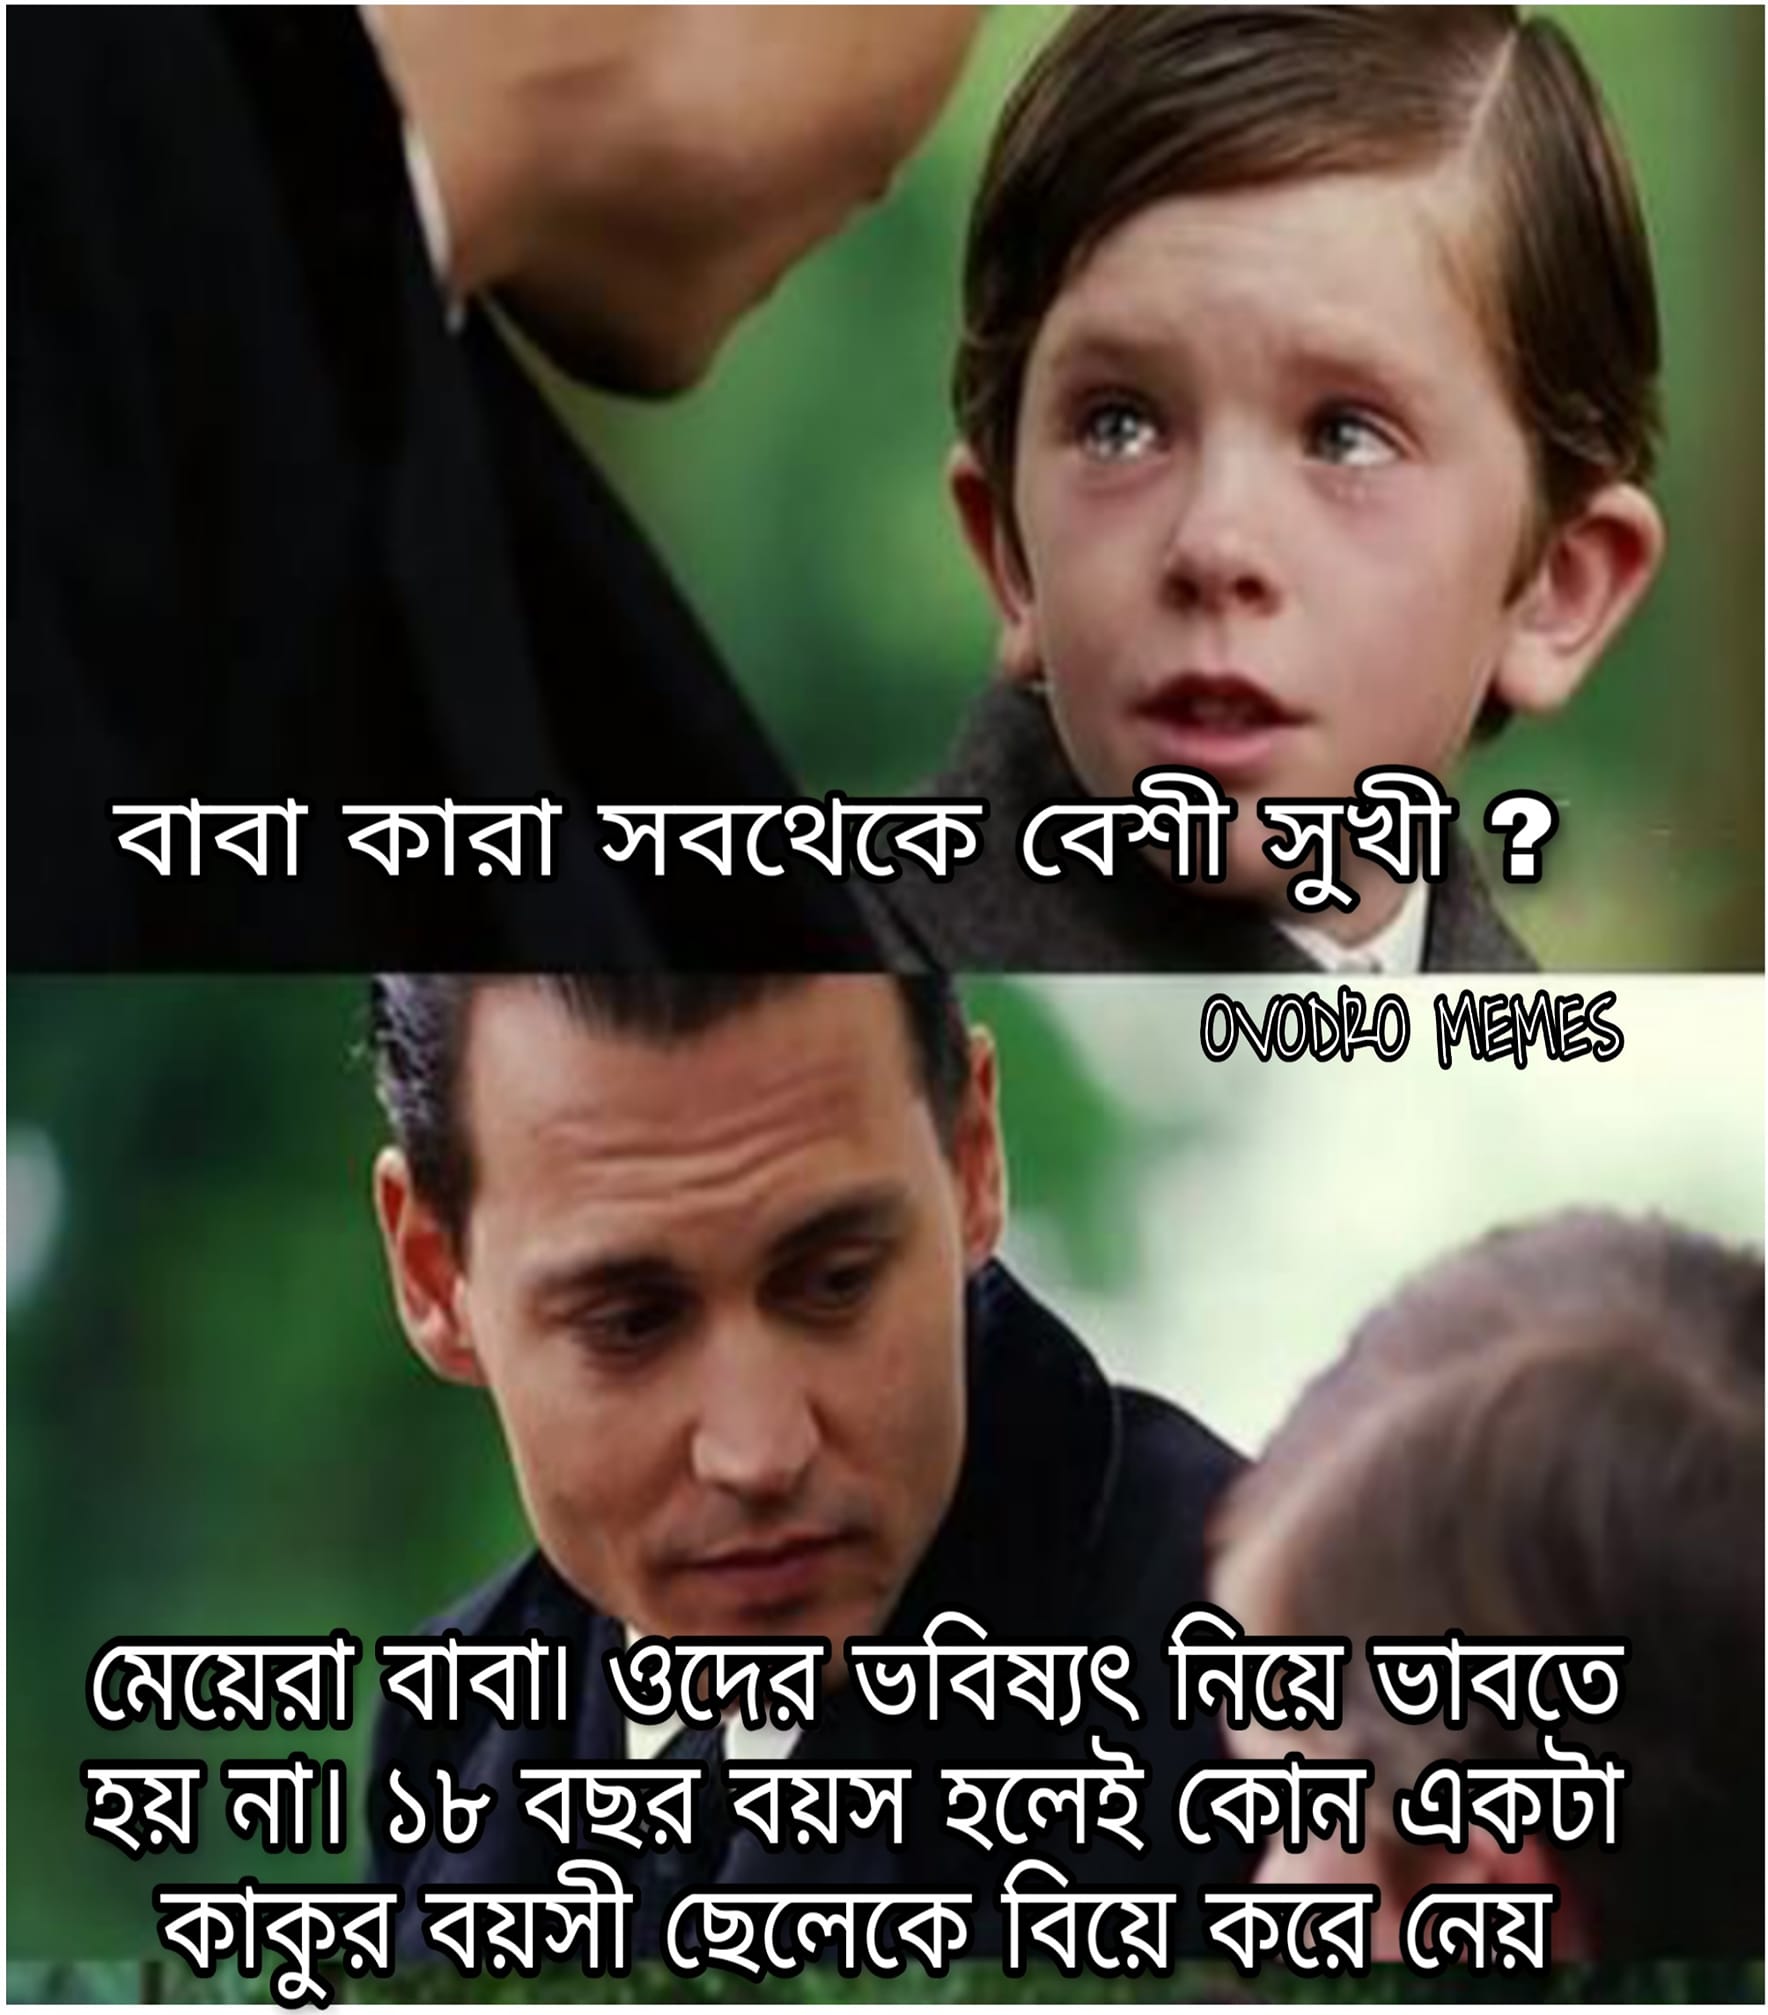
Caption: বাবা কারা সবথেকে বেশী সুখী ?   মেয়েরা বাবা । ওদের ভবিষ্যৎ নিয়ে ভাবতে হয় না । ১৮ বছর বয়স হলেই কোন একটা কাকুর বয়সী ছেলেকে বিয়ে করে নেয়
Label: hate